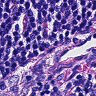
Metastatic tissue present: no